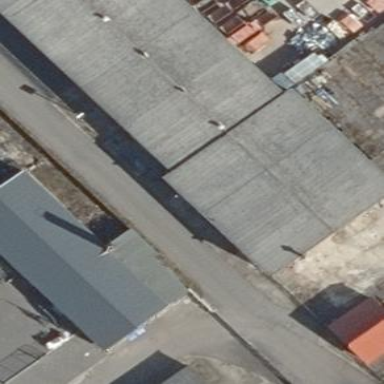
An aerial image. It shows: Industrial building.